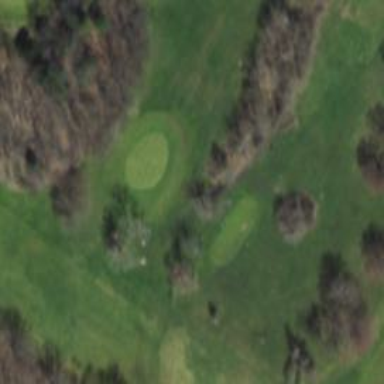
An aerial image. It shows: Golf tee.